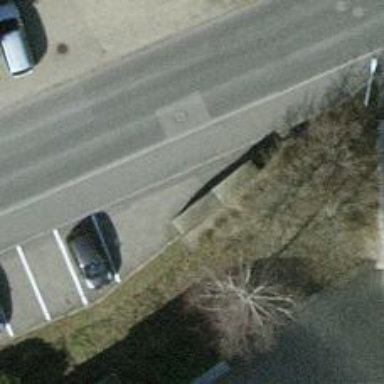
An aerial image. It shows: Parking available on the street side.